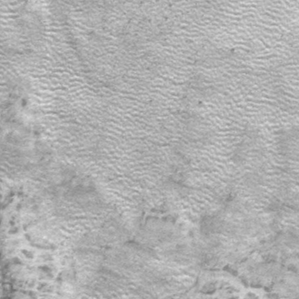
Label: frost